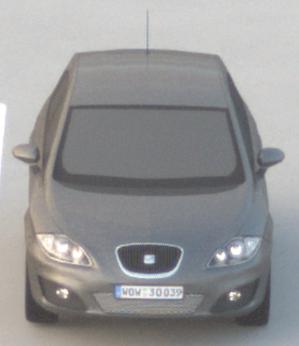
Make: SEAT
Model: Leon 1.4
Detailed model: Leon (1P)
Model produced from: 2009/04
Model produced until: 2010/08
Doors: 5
Color: gray
Road condition: dry road
Daytime: sunrise or sunset
Contrast: medium contrast